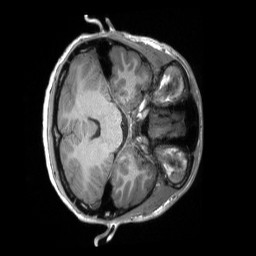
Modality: T1w
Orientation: axial
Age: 16
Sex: male
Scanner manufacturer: siemens
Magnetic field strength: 3 T
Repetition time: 2.3 s
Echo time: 0.00232 s